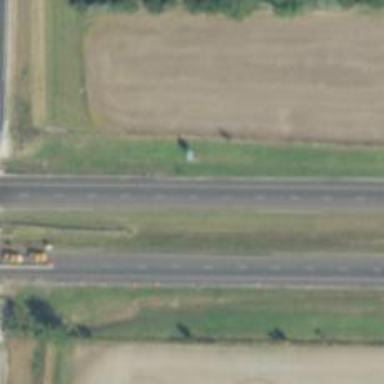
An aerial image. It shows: Asphalt motorway.